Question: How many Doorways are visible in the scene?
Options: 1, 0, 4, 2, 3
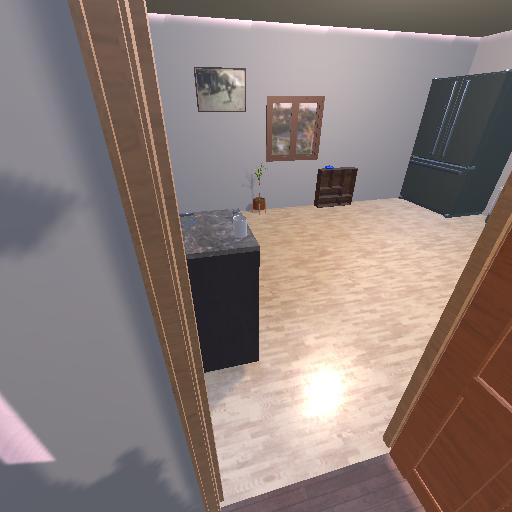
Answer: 1